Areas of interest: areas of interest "Jinsong Cinema"
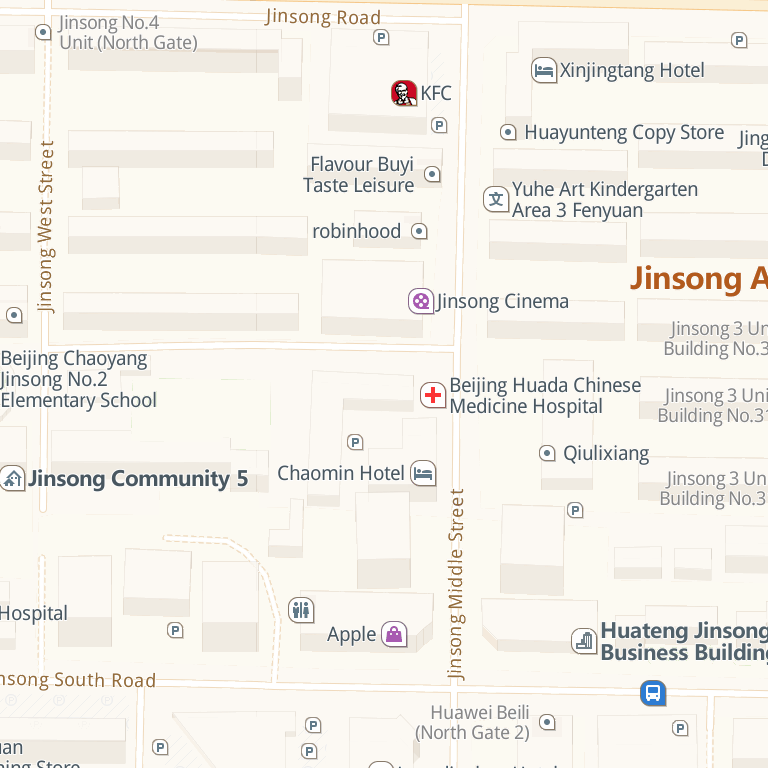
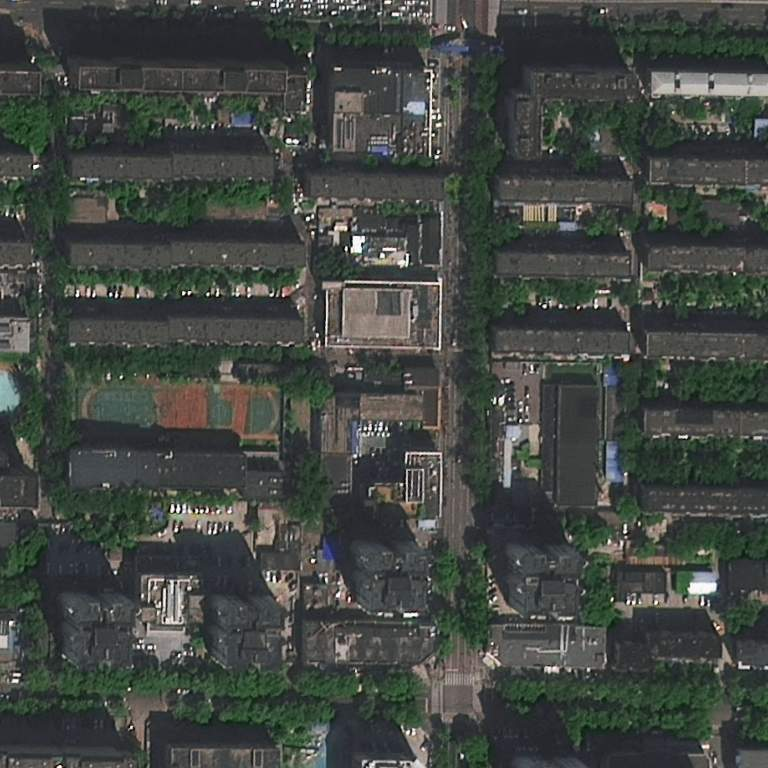